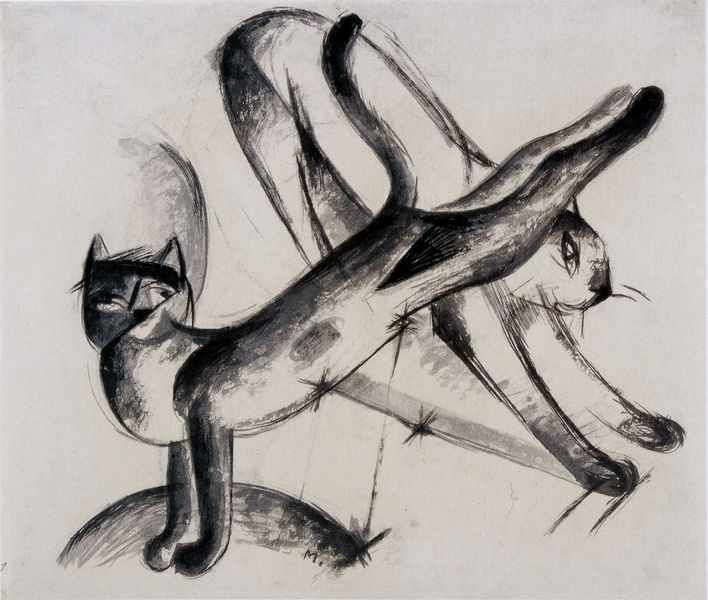
Titel: Spielende Katzen
Künstler: Franz Marc
Standort: Hagen
Institution: Karl Ernst Osthaus-Museum
Schlagwörter: fuß, kopf, schatten, weiß, aquarell, kubismus, kubistisch, bewegung, grau, nase, ohr, rücken, schwarz, skizze, tisch, zeichnung, blick, tier, tiere, ball, expressionismus, tanz, schnurrbart, augen, gesicht, hals, signatur, hügel, auge, haare, ohren, hase, maus, beine, fell, schwanz, schwung, sprung, füße, japan, bogen, zwei, studie, abstrakt, grafik, graphik, linien, dehnen, nasen, spielen, pfoten, striche, spiel, katze, tusche, mond, stilistisch, kohle, form, kater, schnurrhaare, druck, mondsichel, schwarzweiss, sichel, sterne, bleistift, kugel, macke, franz, kohlezeichnung, stift, kätzchen, studien, geometrisch, pfote, schnauze, expressiv, springen, schwänze, katzen, strecken, geometrie, tatzen, planet, tatze, buckel, kratzen, vorzeichnung, gouache, franz marc, marc, august macke, miro, zwei katzen, graffit, ghase, grafit, halbkugel, katzenbuckel, pinselzeichnung, streckung, kalligrafie, kaligrafie, haase, intensität, energie, recken, springend, zen, m, katzentanz, 2, m., dtern